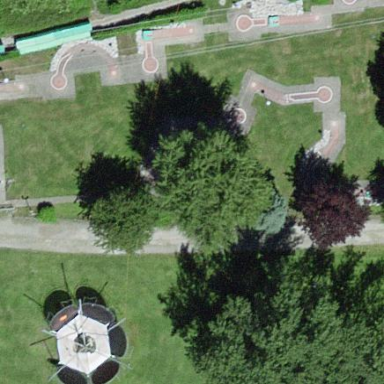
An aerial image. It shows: Miniature golf course.